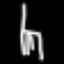
Label: chair